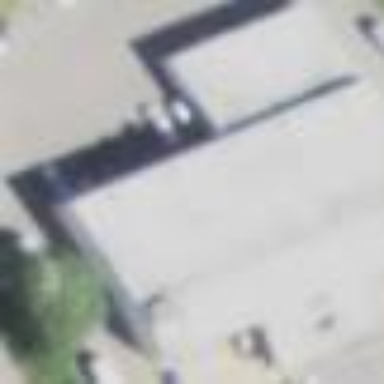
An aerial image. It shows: Retail building that houses car rental service.